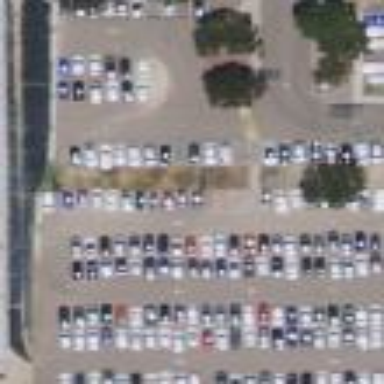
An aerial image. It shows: Multi-storey parking facility.